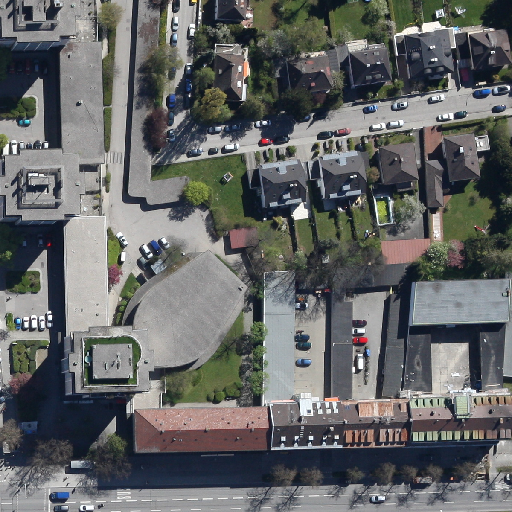
Referring expression: impervious surface